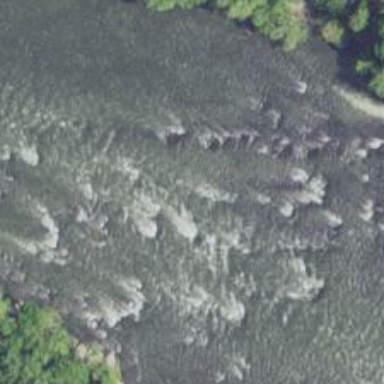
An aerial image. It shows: Scene featuring rapids in waterway.